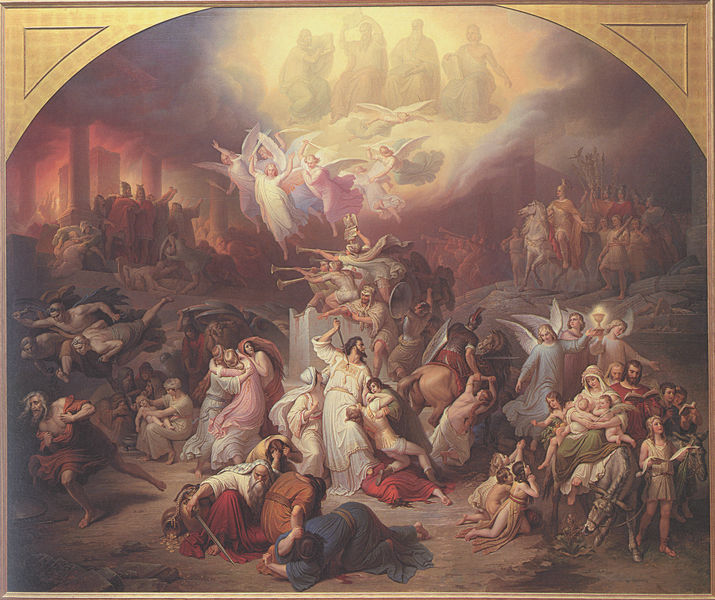
Titel: Die Zerstörung Jerusalems durch Titus
Künstler: Wilhelm von Kaulbach
Standort: München
Institution: Neue Pinakothek
Schlagwörter: blau, feuer, flügel, gemälde, gott, gruppe, himmel, kampf, mann, nackt, umhang, weiß, wolken, frauen, gelb, grün, menschen, ocker, stadt, bewegung, braun, frau, grau, holz, licht, männer, schwarz, säulen, gürtel, rot, tiere, beige, haube, leute, malerei, menge, bart, gericht, bibel, mord, rache, rahmen, vollbart, öl, erde, gehen, kirche, rauch, boden, gewand, kelch, gewänder, klassizismus, renaissance, rosa, esel, fliegen, kinder, pferd, pferde, reiter, engel, schweif, liegen, düster, italien, laufen, mauer, lila, violett, baby, figuren, angst, brand, gewalt, schlacht, soldaten, pastellfarben, deutsch, liegend, gruppen, flucht, schild, moses, münchen, brennen, flammen, strahlen, schweben, babys, militär, raub, schilder, schwert, schwerter, überfall, soldat, fliehen, rennen, tumult, bedrohlich, helm, hauben, beten, ritter, armee, rüstung, schimmel, gestalten, rom, römer, helme, nimbus, christus, jesus, christlich, götter, hölle, jüngstes gericht, leid, teufel, mythos, wesen, dolch, dramatik, flehen, religiös, erscheinung, posaunen, himel, fanfaren, heilige, opfer, trompeten, fresko, kirchlich, christen, israel, jerusalem, babies, biblisch, blasen, legende, erlöser, gral, inferno, pinakothek, juden, wandfresco, historia, mose, overbeck, jericho, milität, gomorrha, sodom, gesetz, totschlag, laufe, jesusu, nothelfer, faruen, jüngste gericht, weglaufen, gesetzestafel, posauenen, niederwerfen, engeln, fügel, faur, kalubach, abrechnung, pinakothek der moderne, e, ge, vertreibung der juden, himmel]licht